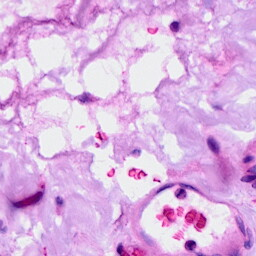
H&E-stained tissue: Ovarian